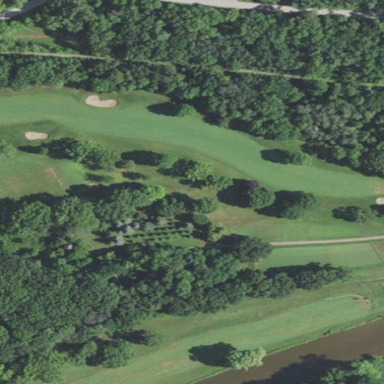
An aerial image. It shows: Grassy area designated as golf fairway.